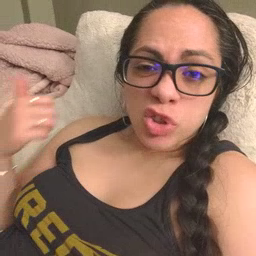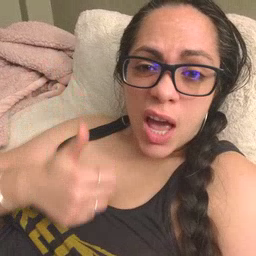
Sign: jacket